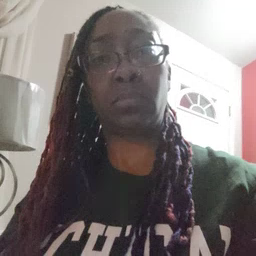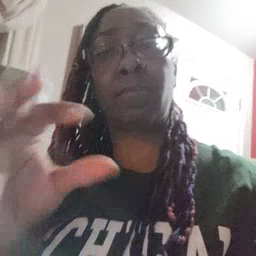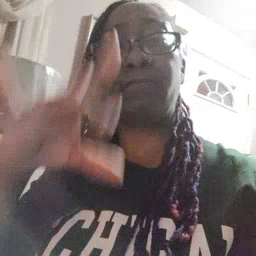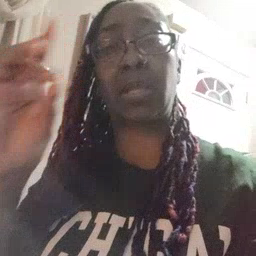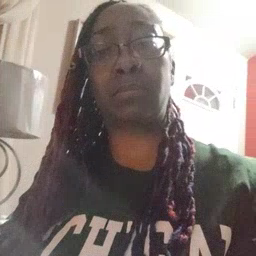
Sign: find